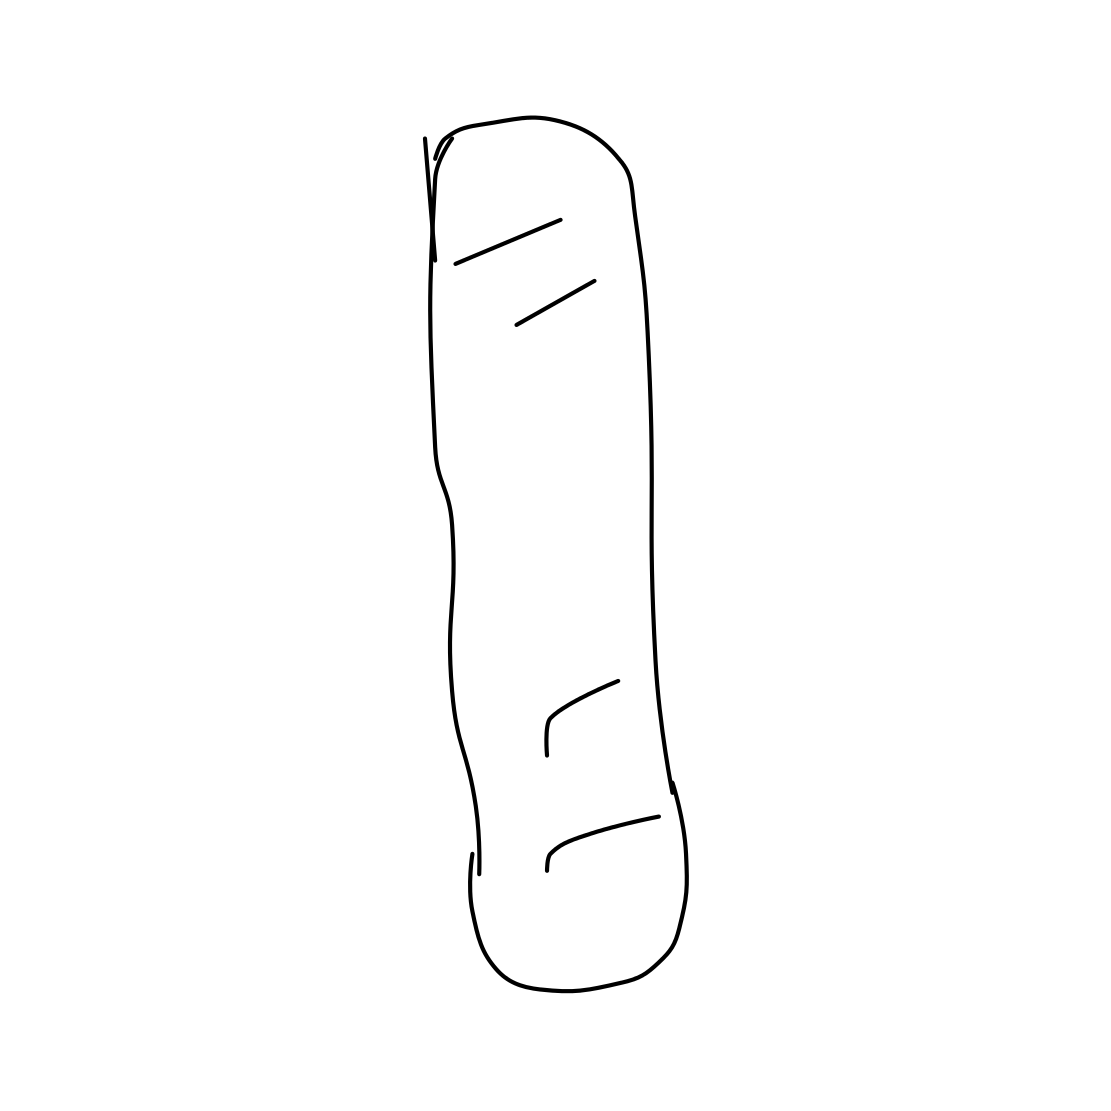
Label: snowboard